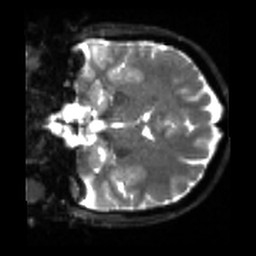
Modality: sbref
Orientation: coronal
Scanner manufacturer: siemens
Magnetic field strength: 3 T
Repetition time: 4 s
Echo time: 0.0594 s